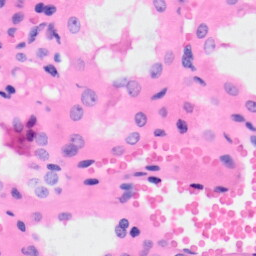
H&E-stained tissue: Kidney